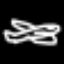
Label: airplane